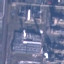
Label: Industrial